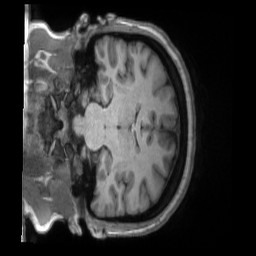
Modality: T1w
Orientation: coronal
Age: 28
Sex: female
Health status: ill
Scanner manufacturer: siemens
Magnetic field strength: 3 T
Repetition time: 2.2 s
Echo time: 0.00157 s